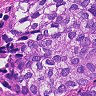
Metastatic tissue present: yes